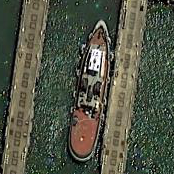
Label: Towing_vessel